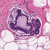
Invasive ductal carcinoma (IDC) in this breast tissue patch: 0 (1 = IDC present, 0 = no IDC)